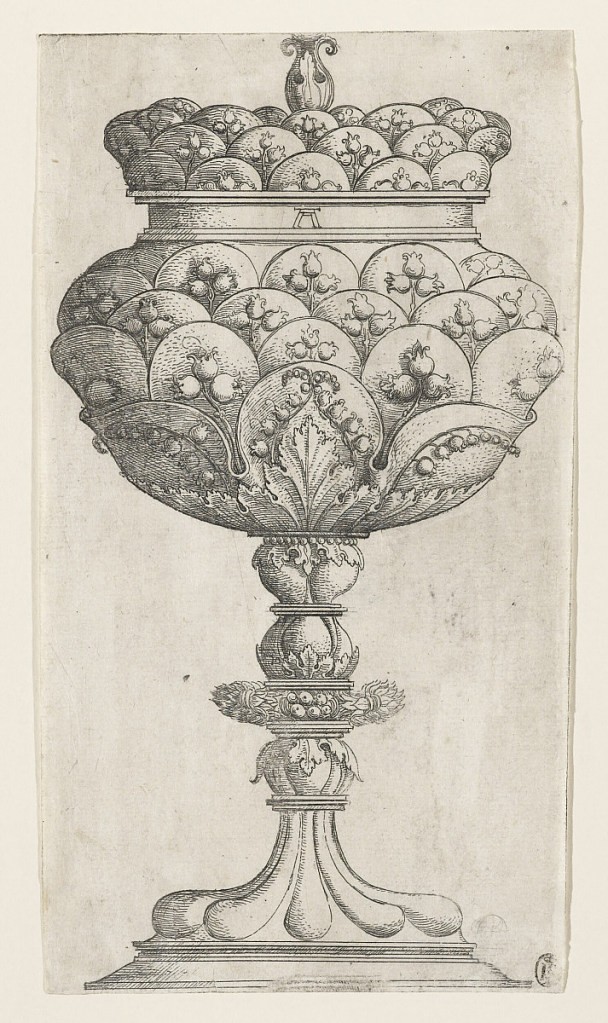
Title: Covered Goblet with Lilies of the Valley
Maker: Albrecht Altdorfer, German, ca. 1480–1538
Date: ca. 1520–1525
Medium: Etching on white laid paper
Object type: Print
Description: A covered stemmed goblet with scalloped petals covering body and lid with flower bud as finial.